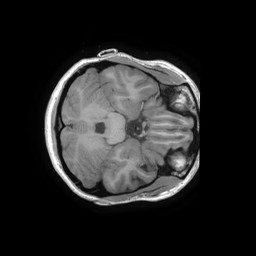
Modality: T1w
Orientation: axial
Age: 20
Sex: female
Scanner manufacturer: ge
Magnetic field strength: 3 T
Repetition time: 0.007264 s
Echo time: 0.002804 s